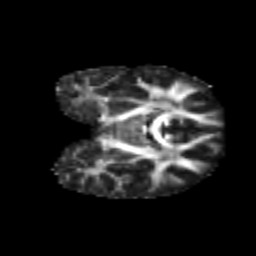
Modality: FA
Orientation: coronal
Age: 21
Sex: female
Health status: healthy